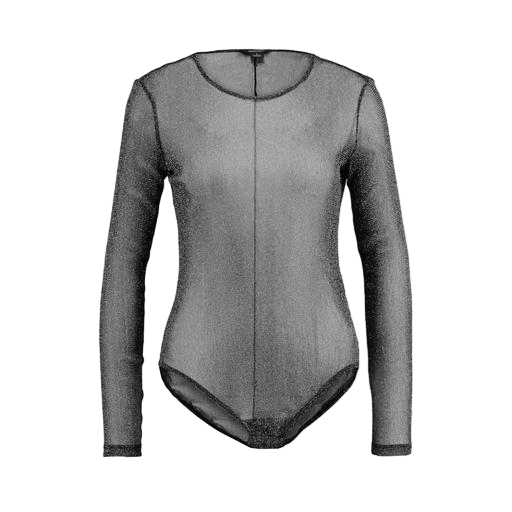
long sleeved sheer t-shirt, sheer long sleeve, black mira cape-effect bodysuit, white background